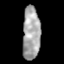
Tissue: lung
Cell type: T cells
Senescence score: 0.5968
Nuclear area (px): 915
Mean DAPI intensity: 166.331